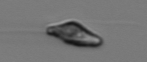
Label: Chrysochromulina